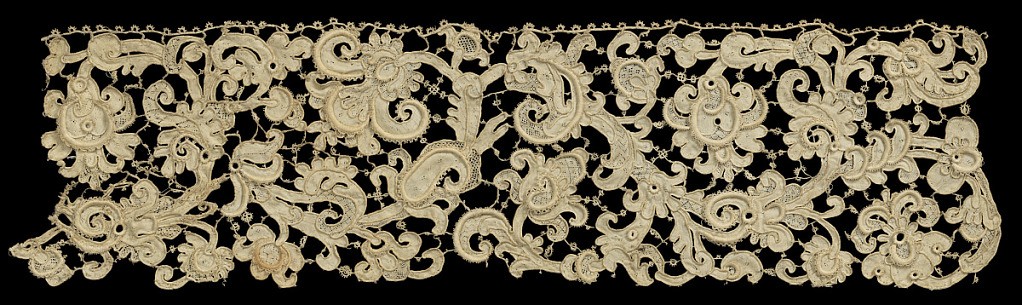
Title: Fragment
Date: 1650–1700
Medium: linen Technique: needle lace
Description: Band fragment with elaborate floral scrolls and raised three-dimensional details. Padded areas connected by brides decorated with rings and picots.